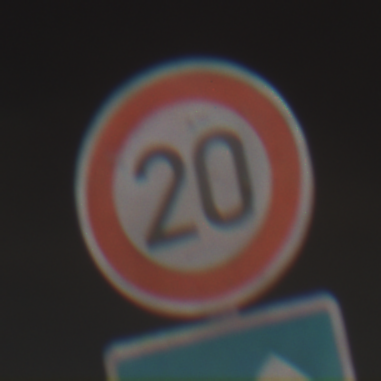
Verkehrszeichen: Geschwindigkeit20
Zusatzzeichen unten: VorrangVorGegenverkehr
Umgebung: Outdoor, Urban
Tageszeit: Night
Wetter: PartlyCloudy
Licht: Artificial
Jahreszeit: NotSpecified
Kontrast: HighContrast